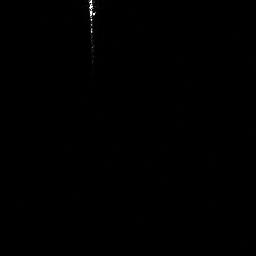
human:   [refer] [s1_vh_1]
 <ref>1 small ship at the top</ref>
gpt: <box>[[32, 0, 36, 13, 0]]</box>